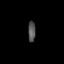
Tissue: prostate
Cell type: T cells
Senescence score: 0.1501
Nuclear area (px): 150
Mean DAPI intensity: 82.487